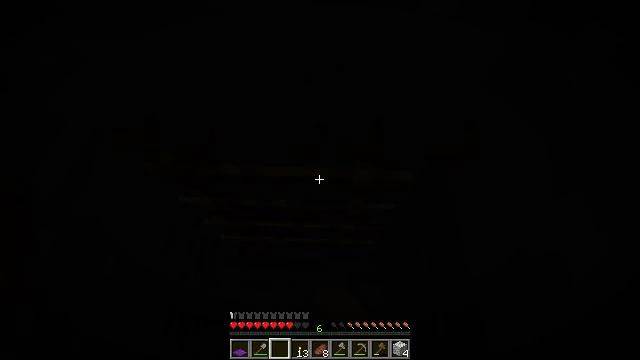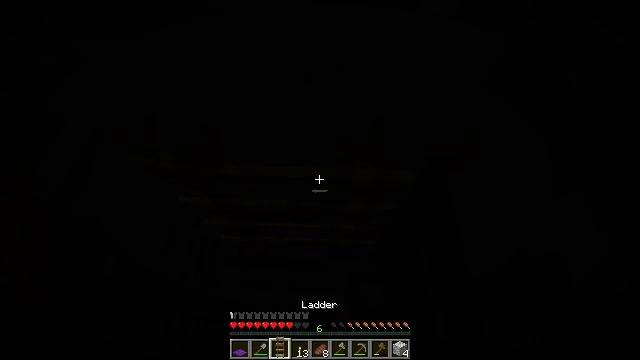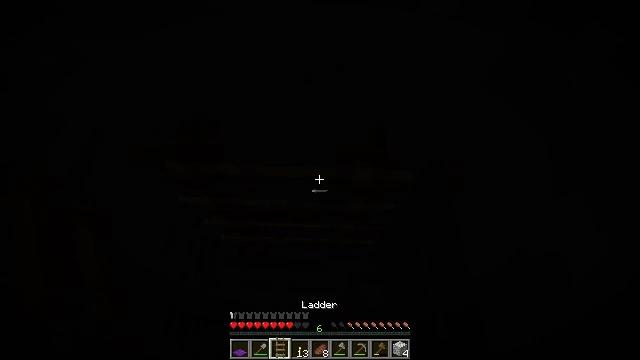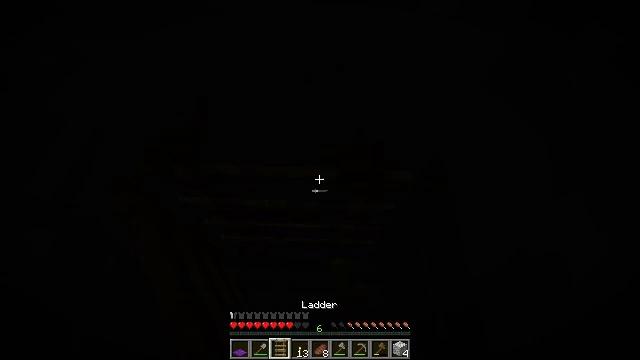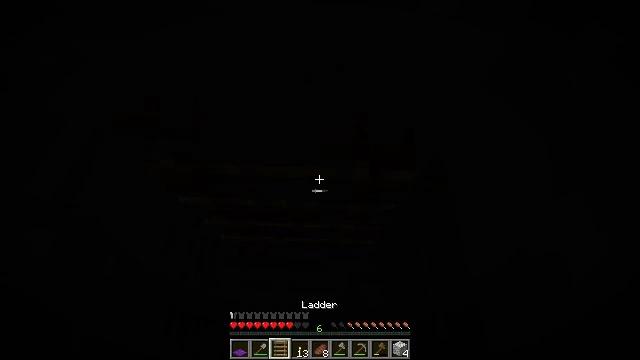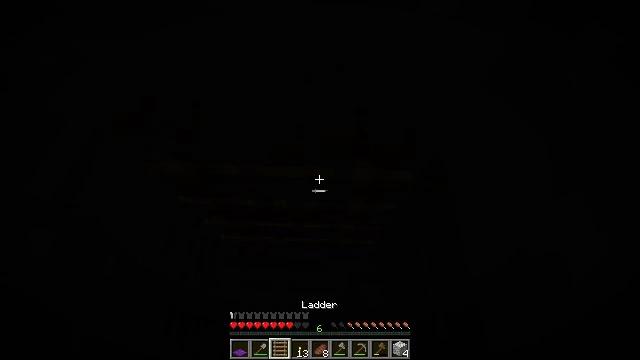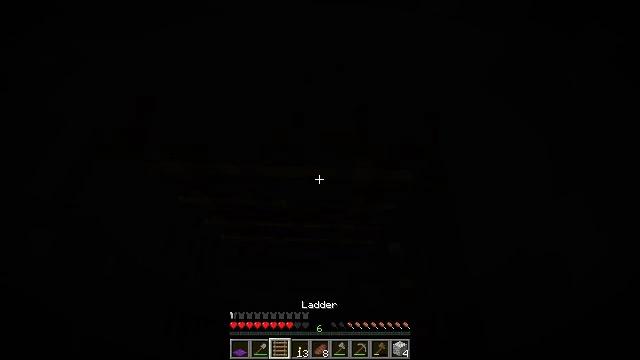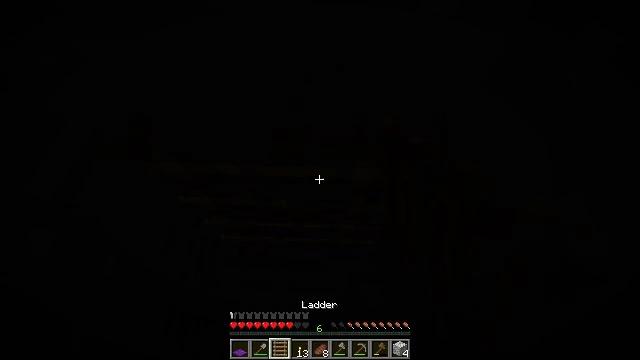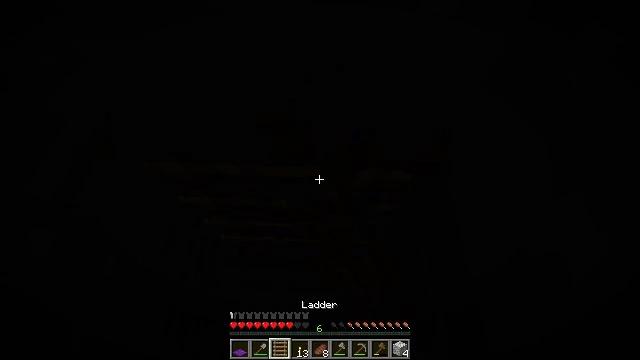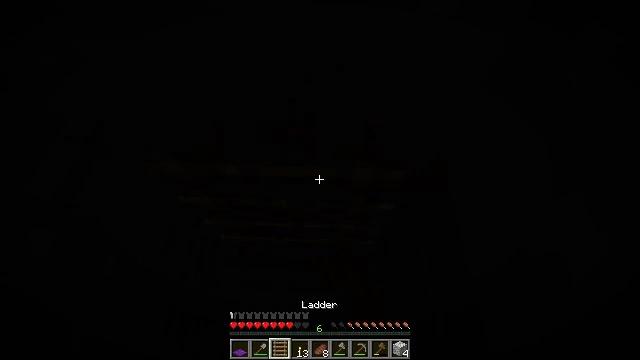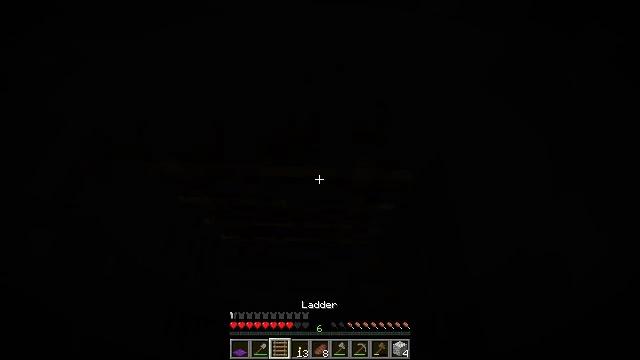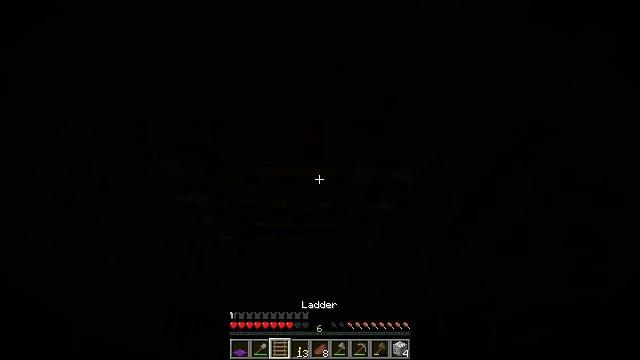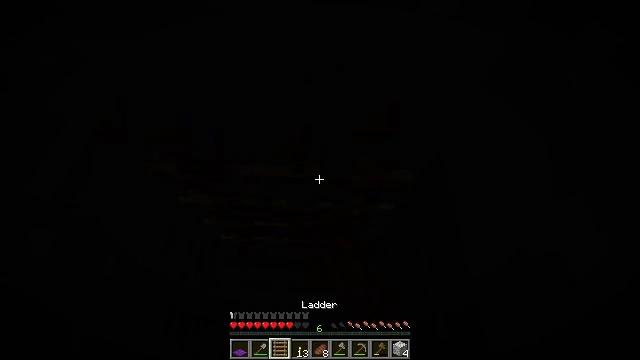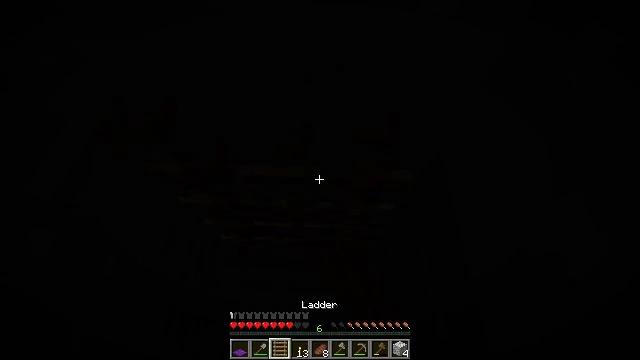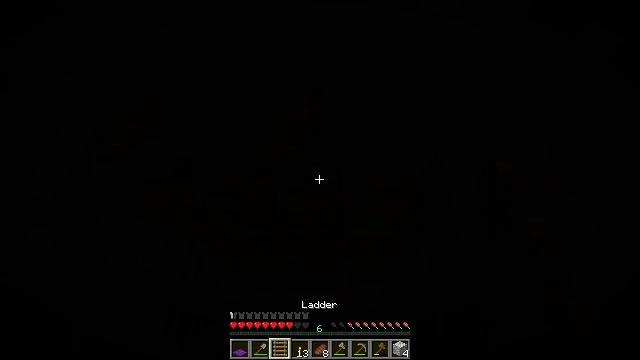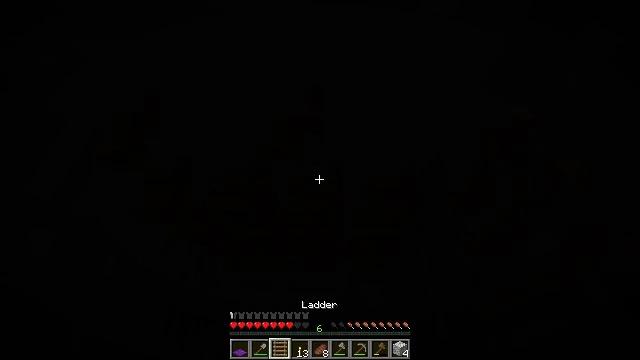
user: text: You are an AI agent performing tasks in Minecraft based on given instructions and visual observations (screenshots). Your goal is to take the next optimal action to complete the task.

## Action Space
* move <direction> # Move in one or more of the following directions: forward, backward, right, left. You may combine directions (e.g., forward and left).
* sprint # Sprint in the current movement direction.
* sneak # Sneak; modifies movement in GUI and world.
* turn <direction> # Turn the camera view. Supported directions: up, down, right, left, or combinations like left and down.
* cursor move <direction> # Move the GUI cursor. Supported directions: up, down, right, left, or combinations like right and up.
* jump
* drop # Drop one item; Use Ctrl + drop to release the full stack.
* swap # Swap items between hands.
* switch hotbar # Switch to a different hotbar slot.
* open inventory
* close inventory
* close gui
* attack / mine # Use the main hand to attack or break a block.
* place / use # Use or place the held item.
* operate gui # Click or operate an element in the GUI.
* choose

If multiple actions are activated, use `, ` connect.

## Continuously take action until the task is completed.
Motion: motion action
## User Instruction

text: Disassemble the ladder.
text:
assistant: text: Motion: attack / mine
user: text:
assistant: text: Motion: attack / mine
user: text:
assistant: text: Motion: attack / mine
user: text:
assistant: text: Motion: attack / mine
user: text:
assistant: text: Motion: attack / mine
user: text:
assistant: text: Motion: attack / mine
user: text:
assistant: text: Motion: attack / mine
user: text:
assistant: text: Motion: attack / mine
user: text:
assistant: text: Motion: attack / mine
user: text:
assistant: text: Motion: attack / mine
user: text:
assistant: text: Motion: attack / mine
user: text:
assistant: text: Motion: attack / mine
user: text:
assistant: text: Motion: attack / mine
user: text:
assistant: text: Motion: attack / mine
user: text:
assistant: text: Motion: attack / mine
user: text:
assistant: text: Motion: attack / mine
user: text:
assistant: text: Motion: attack / mine
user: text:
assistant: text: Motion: attack / mine
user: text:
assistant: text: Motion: attack / mine